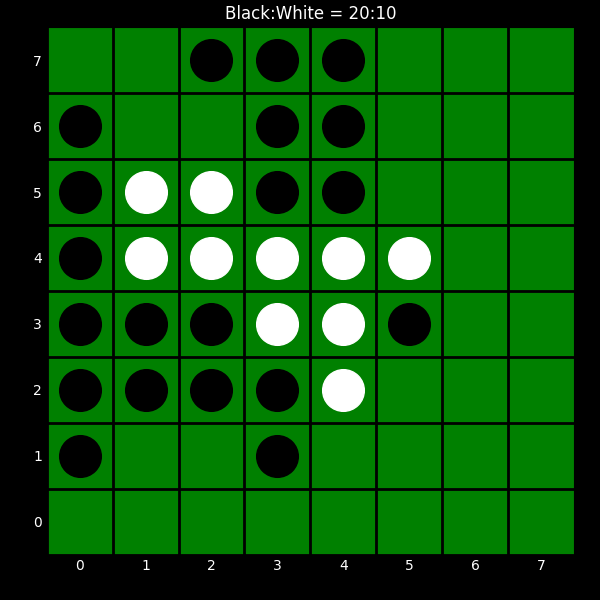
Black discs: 20
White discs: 10